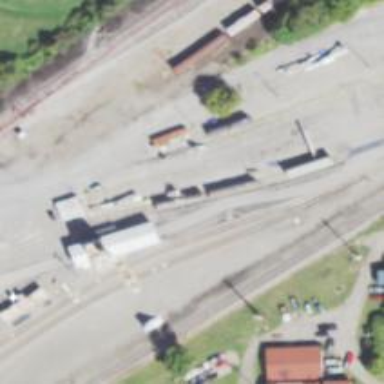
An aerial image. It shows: Railway siding with rails.